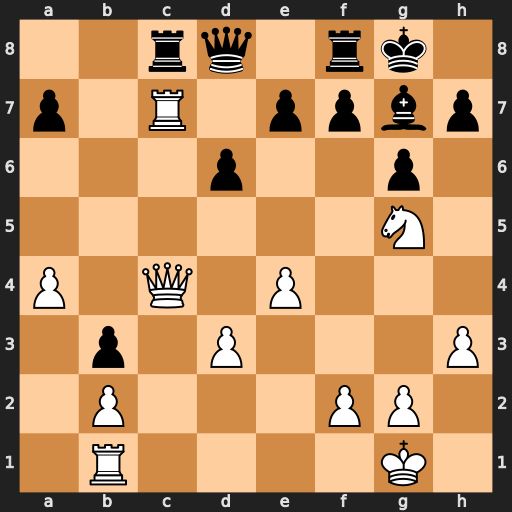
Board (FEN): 2rq1rk1/p1R1ppbp/3p2p1/6N1/P1Q1P3/1p1P3P/1P3PP1/1R4K1
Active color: w
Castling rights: -
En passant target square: -
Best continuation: Nxf7 Rxf7 Rxc8 Qxc8 Qxc8+